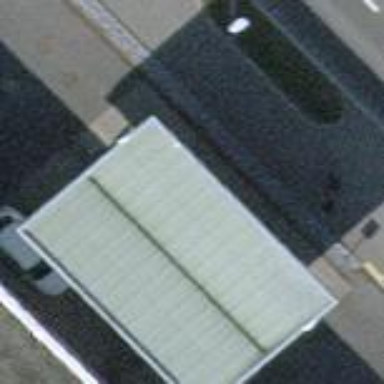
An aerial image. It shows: View of roof of building.